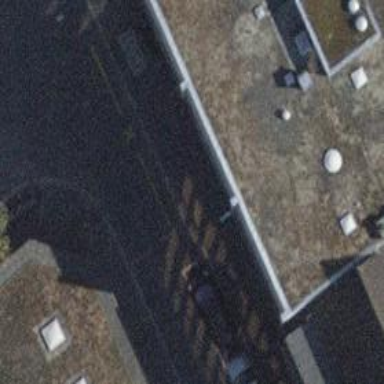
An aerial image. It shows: Motorcycle parking area.